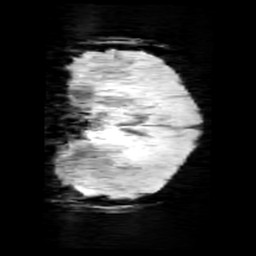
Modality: minIP
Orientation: coronal
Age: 10
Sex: female
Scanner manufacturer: siemens
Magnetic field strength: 3 T
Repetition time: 0.027 s
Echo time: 0.02 s